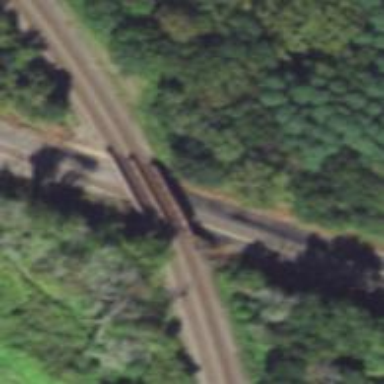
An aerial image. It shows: Railway bridge.